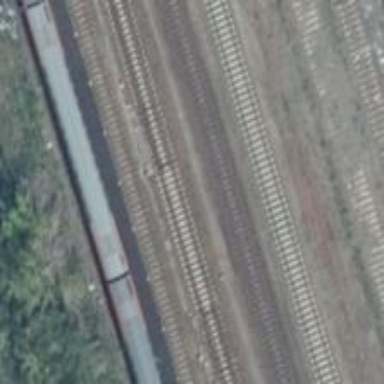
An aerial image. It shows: Railway switch.